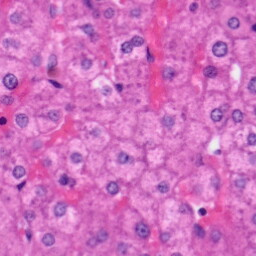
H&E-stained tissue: Liver